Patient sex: M
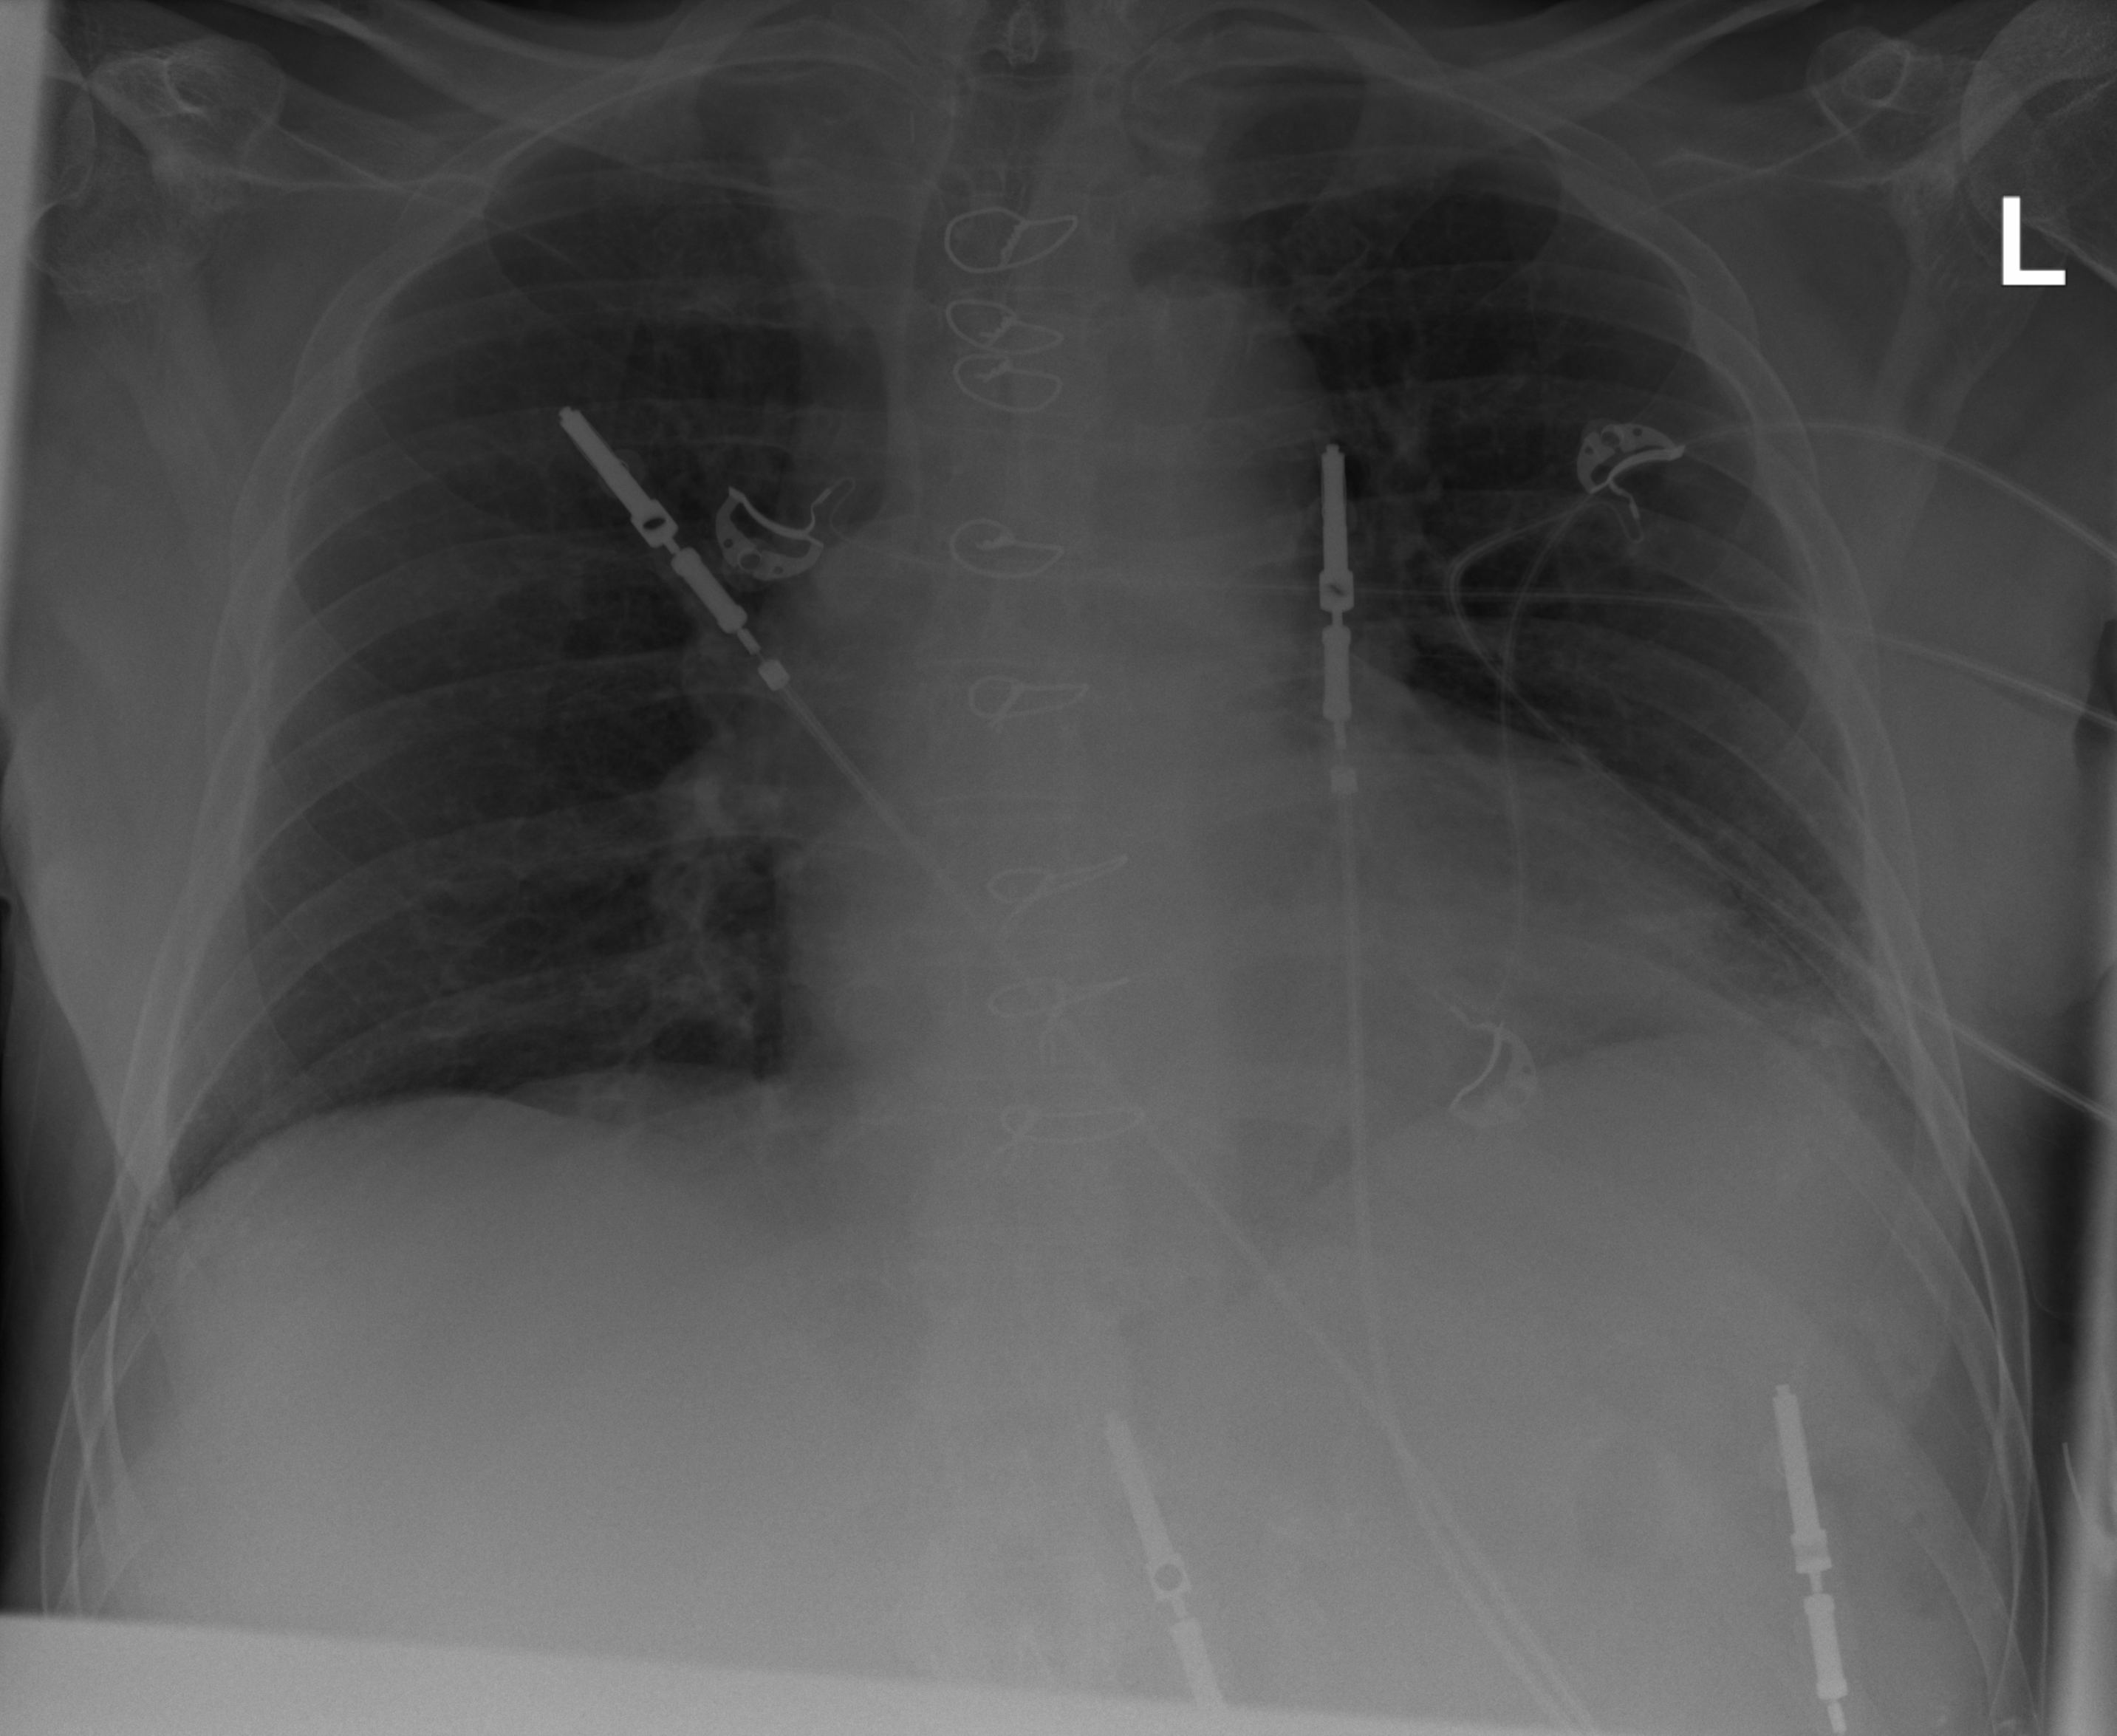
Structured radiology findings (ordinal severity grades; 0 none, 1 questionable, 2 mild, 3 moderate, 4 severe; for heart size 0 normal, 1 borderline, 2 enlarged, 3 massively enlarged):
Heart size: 2
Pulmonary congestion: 0
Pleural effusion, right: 0
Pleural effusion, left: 0
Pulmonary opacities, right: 0
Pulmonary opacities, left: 1
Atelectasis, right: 0
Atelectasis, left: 2